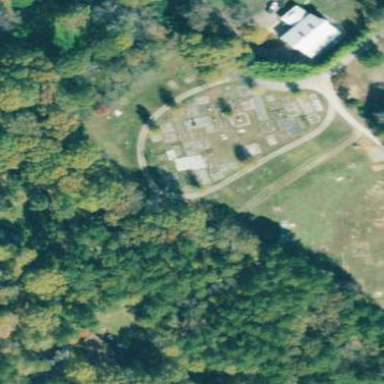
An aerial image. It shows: Cemetery.